Question: We are testing a 4-process WCF IIS application (x3 release versions) for memory stability (leaks) by simply pinging it every ~1s as a Load Balancer might. It runs fine for >12hours if nothing else is running on the server.
However if we purposely reduce the total available memory (fixing the page, reduce physical memory, launch other apps) and push the memory usage to 97% and leave it there for 5 minutes or more, oftentimes Windows will sense the condition and shutdown one of the processes. Note it also fails if the memory is pushed to 97% (by using a fixed page file).
However, analyzing the memory footprint of one of the surviving processes using the RedGate tool, shows this:

Since the requests are just a steady ping, there seems to be no practical reason for .NET to hold the 269MB free memory when the server is starved. About 50% of the IIS Processes appear to be in this state (~1.8GB).
The App is compiled against .NET 4.0, gcServer true. IIS Gate checking was set to 0% (minFreeMemoryPercentageToActivateService="0") although we would probably set it to 2% in production.
The Server is 2008 R2, ~4GB physical 4GB fixed page, was tested with 4.0 and then 4.5.1 (didn't matter).
There is an <URL> claiming:
> ".NET will free its heap back to the OS once you're running low on
physical memory."
Anyone know of any reference for that claim? Could it be version specific?
Refs:
- <URL>
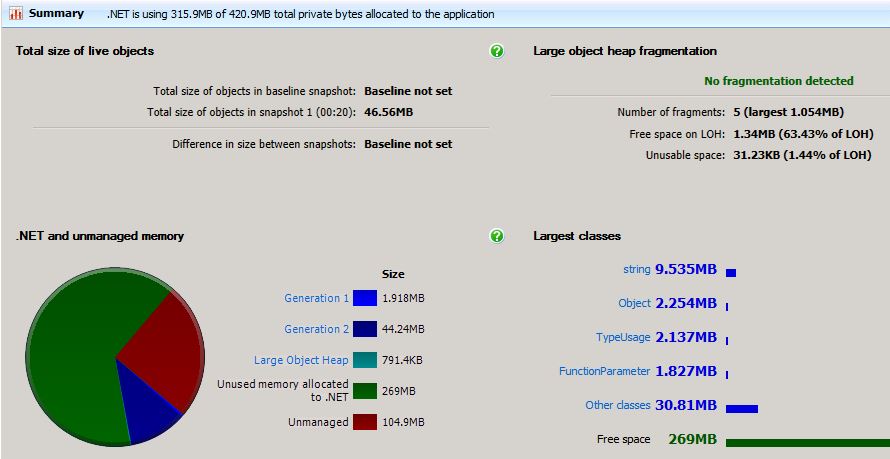
Answer: This is not exactly an answer to the question you asked (why) but it should be a way to achieve what you're trying to do.
There is something new with .NET Framework 4.5 - <URL>
> Once a site is running, its use of the garbage-collector (GC) heap can be a significant factor in its memory consumption. Like any garbage collector, the .NET Framework GC makes tradeoffs between CPU time (frequency and significance of collections) and memory consumption (extra space that is used for new, freed, or free-able objects). For previous releases, we have provided guidance on how to configure the GC to achieve the right balance.
For the .NET Framework 4.5, instead of multiple standalone settings, a workload-defined configuration setting is available that enables . For example, there is no need to set gcServer, gcConcurrent, etc.
Also <URL> they state:
> Tuning GC for high-density Web hosting: GC can impact a site's memory consumption, but it can be tuned to enable better performance. You can tune or configure GC for better CPU performance (slow down frequency of collections) or lower memory consumption (that is, ) [...] in order to achieve per site
To enable GC memory tuning, add the following setting to the Windows\Microsoft.NET\Framework4.0.30319spnet.config file and Windows\Microsoft.NET\Framework644.0.30319spnet.config file:
'''
<configuration>
<!-- ... -->
<runtime>
<performanceScenario value="HighDensityWebHosting" />
<!-- ... -->
'''
Basically, based on the tests I made, I saw that it will consume more CPU, less memory and make the GC to be more aggressive in terms of clean up and memory release process.
We tested this setting within our infrastructure (IIS 7.5, new 4.5 framework) and the results were impressive. High memory usage leading to out of memory exceptions are no more an issue.
Hope it helps.